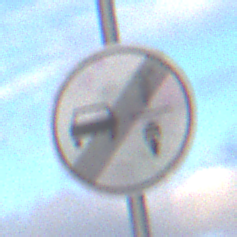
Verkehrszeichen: EndeVerbotUeberholenEinspurigeFahrzeuge
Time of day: SunriseSunset
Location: Outdoor (Suburban)
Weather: PartlyCloudy
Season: NotSpecified
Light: Natural